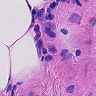
Metastatic tissue present: no